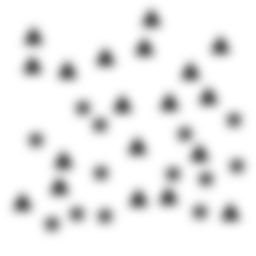
Squares: 0
Triangles: 19
Stars: 13
Total shapes: 32